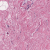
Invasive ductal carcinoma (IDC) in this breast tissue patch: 0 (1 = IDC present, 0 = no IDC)